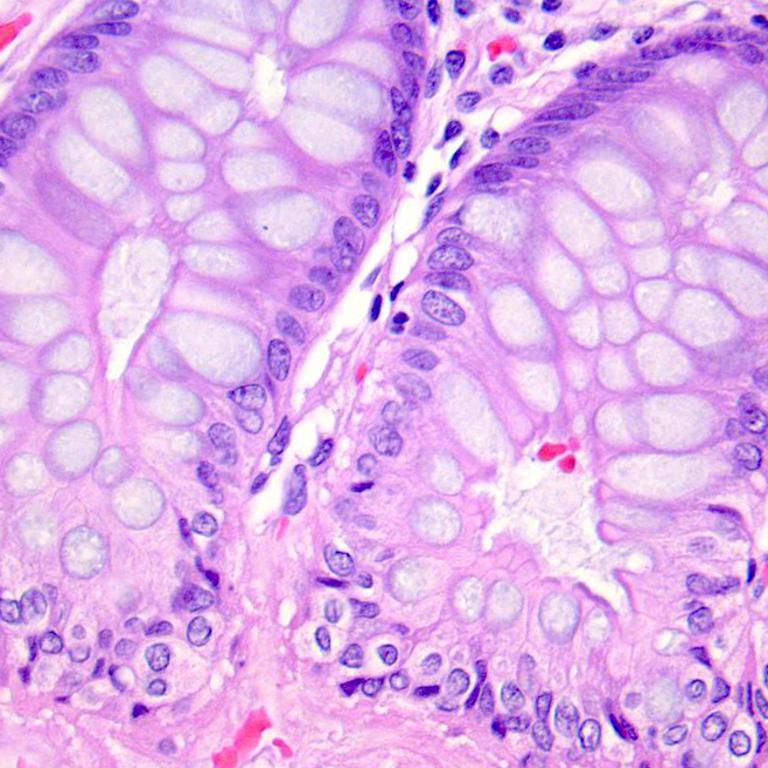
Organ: colon
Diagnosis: benign